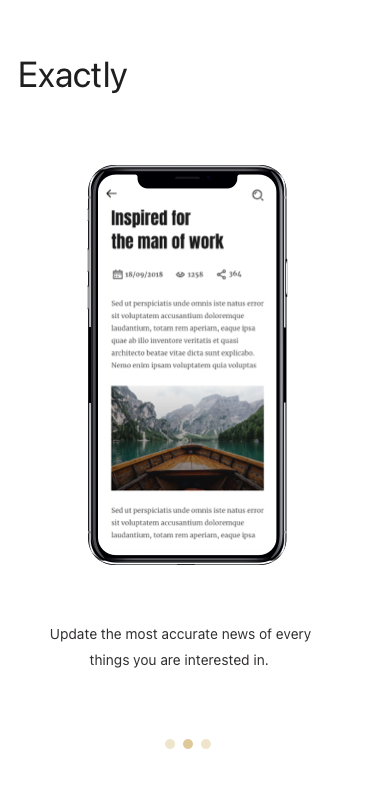
Text in this UI design:
Exactly
Update the most accurate news of every
things you are interested in.